The picture encodes a bearing's raw vibration samples as pixel intensities in a 2-D grid. Diagnose the bearing from this image, choosing from: normal, inner_race, outer_race, ball.
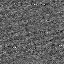
Answer: normal